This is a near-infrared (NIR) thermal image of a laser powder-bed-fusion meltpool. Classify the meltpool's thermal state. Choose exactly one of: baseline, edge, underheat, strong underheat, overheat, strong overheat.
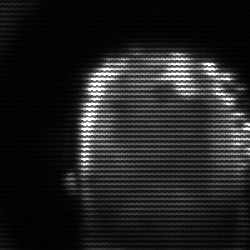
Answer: baseline